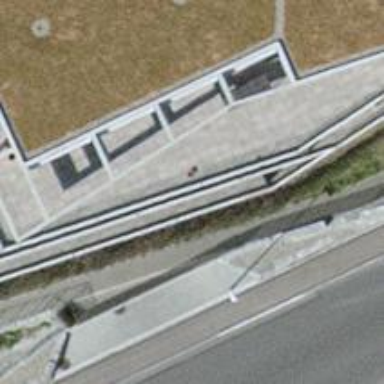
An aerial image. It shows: View of roof of building.